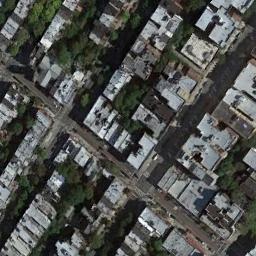
Label: residential